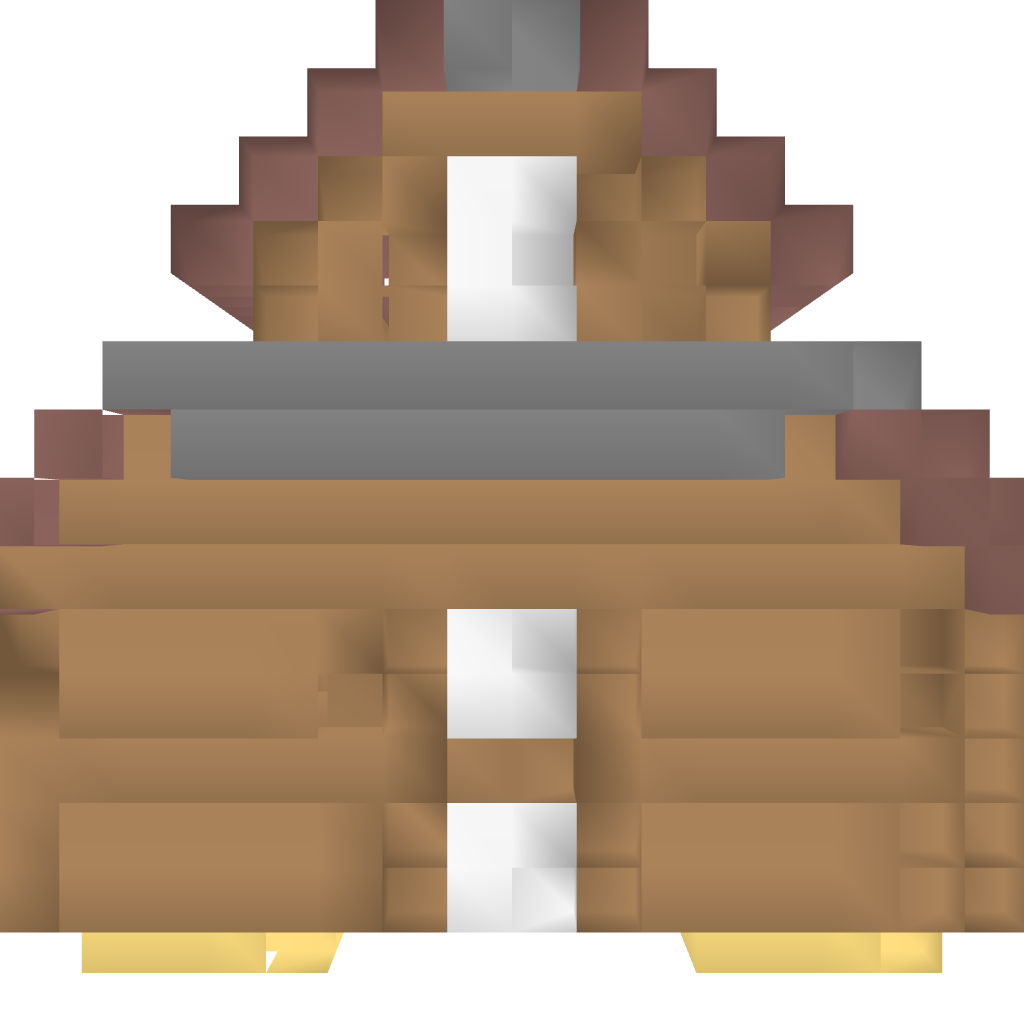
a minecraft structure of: Maple Valley Stable - 8 stalls bad low quality